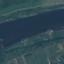
Land use / land cover: River